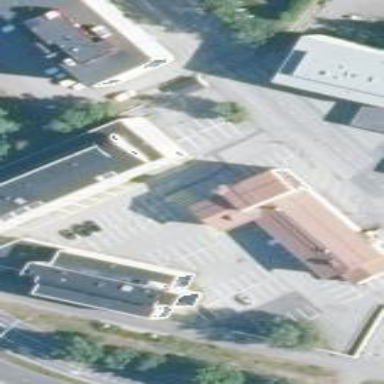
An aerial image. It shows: Arts centre housed inside building.